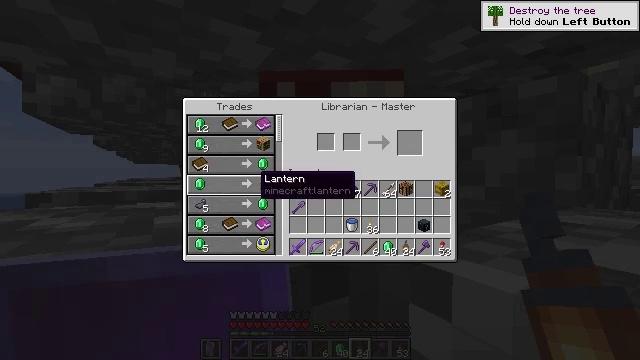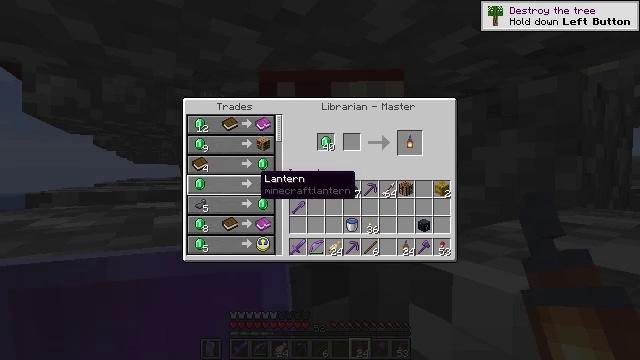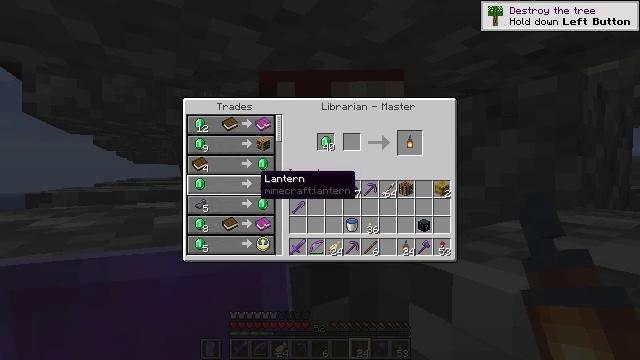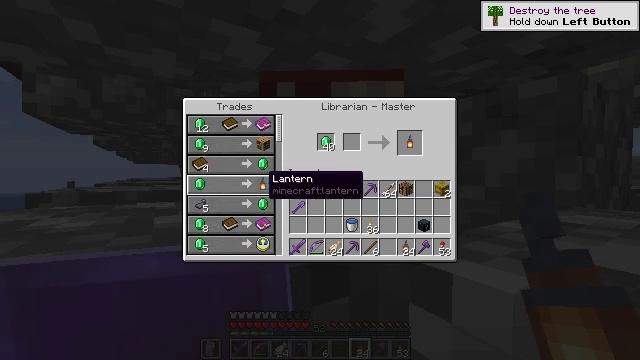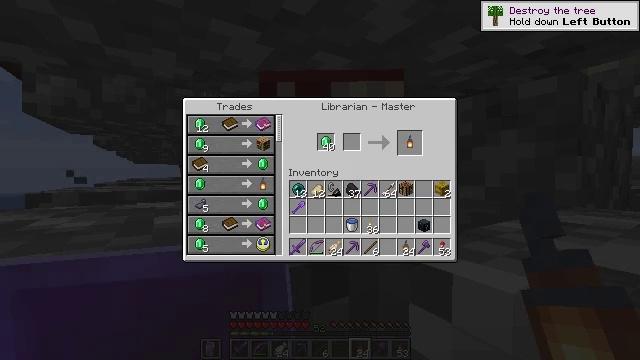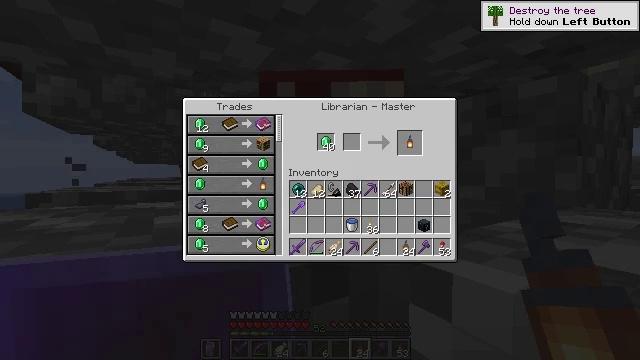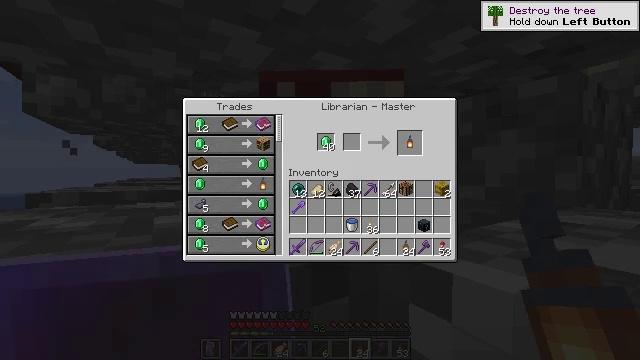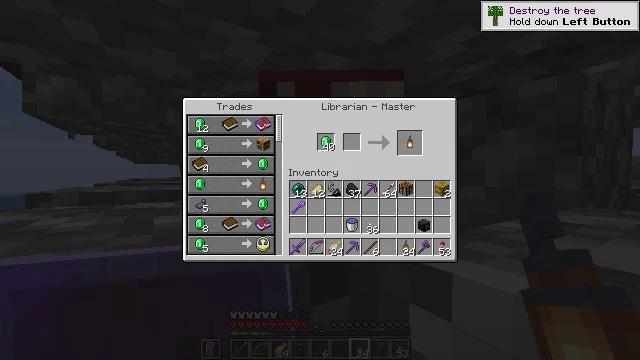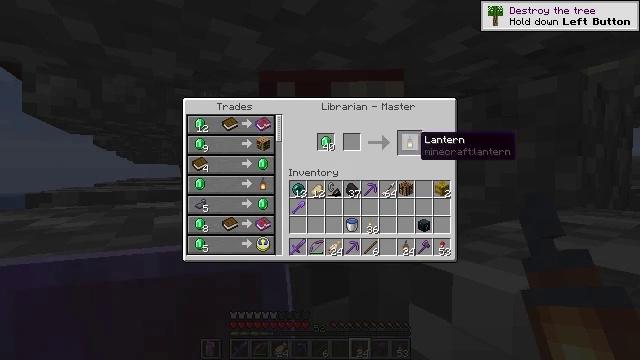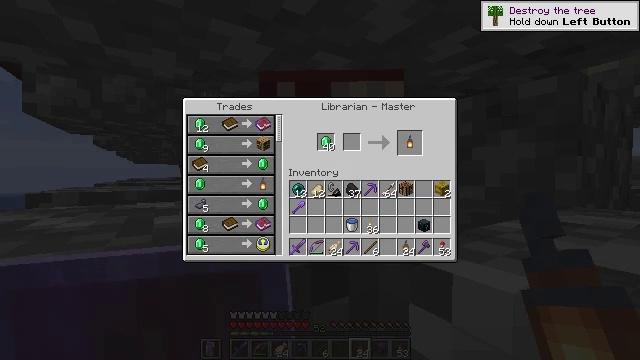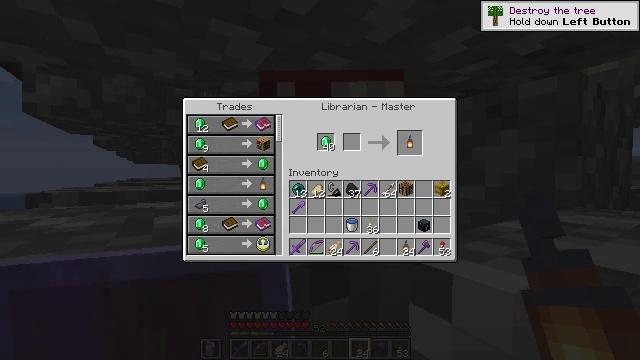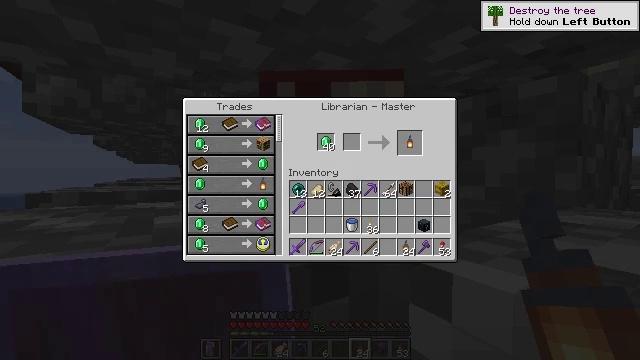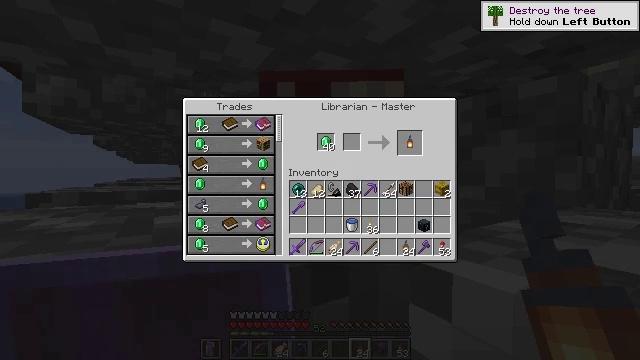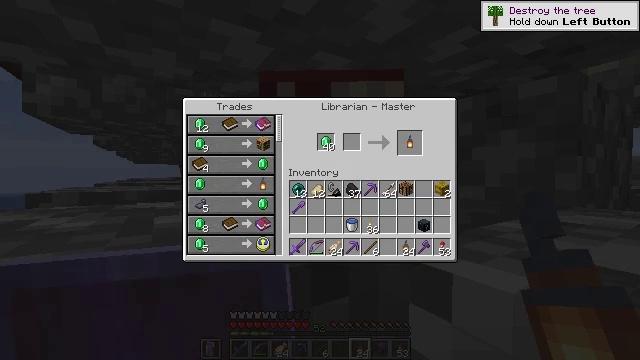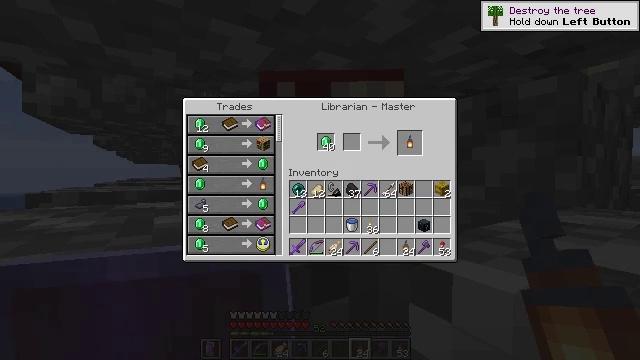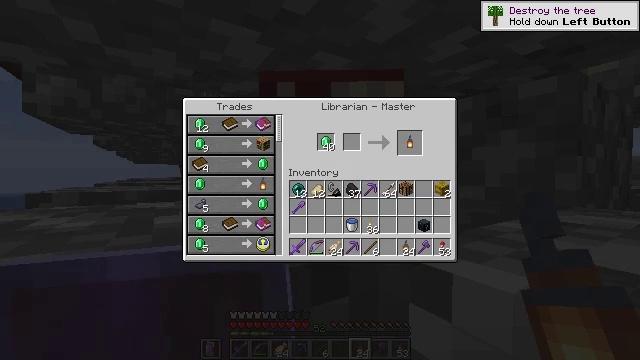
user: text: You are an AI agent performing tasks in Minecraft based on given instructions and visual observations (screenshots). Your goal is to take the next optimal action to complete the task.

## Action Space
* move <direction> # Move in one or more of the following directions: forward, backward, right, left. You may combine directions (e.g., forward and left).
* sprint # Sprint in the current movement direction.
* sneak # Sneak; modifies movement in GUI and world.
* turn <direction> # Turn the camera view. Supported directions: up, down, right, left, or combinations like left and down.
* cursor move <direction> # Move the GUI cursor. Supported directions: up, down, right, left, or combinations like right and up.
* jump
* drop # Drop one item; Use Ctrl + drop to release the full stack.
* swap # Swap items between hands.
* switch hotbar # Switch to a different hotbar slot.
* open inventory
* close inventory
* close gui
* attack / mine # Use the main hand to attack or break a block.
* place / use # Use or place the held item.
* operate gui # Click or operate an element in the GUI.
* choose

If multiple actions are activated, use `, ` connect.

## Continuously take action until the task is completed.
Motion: motion action
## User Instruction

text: Craft a lantern from iron nuggets and a torch.
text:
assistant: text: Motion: sneak, attack / mine
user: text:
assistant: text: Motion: sneak, attack / mine
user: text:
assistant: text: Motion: sneak, turn right, attack / mine
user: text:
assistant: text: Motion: sneak, turn right and up
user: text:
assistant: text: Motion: sneak, turn right and up
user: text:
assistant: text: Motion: sneak
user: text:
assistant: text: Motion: sneak
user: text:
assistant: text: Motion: sneak
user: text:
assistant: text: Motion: sneak, turn right and up
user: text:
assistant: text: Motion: sneak
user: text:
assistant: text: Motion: sneak
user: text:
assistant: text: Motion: sneak
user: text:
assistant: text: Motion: sneak
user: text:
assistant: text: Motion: sneak
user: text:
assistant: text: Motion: sneak
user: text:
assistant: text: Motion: sneak
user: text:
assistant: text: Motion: sneak
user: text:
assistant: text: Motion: sneak
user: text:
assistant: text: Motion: sneak
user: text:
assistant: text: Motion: sneak
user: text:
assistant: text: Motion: sneak, attack / mine
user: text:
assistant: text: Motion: sneak, attack / mine
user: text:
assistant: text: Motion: sneak, attack / mine
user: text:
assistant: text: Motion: sneak, attack / mine
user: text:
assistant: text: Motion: sneak, attack / mine
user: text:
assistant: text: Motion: sneak, attack / mine
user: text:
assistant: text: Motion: sneak, attack / mine
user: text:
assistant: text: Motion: sneak
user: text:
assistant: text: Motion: sneak, turn left and down
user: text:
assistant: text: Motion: sneak